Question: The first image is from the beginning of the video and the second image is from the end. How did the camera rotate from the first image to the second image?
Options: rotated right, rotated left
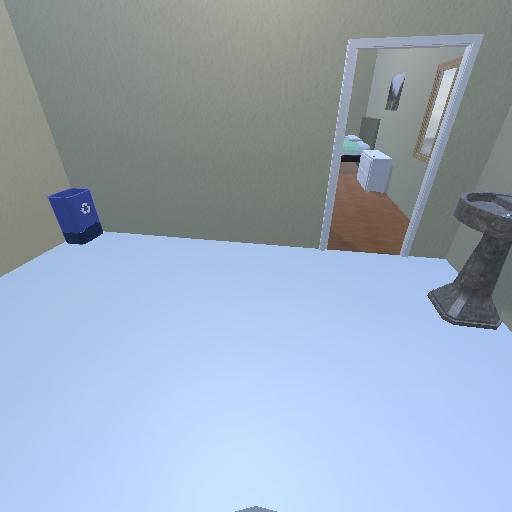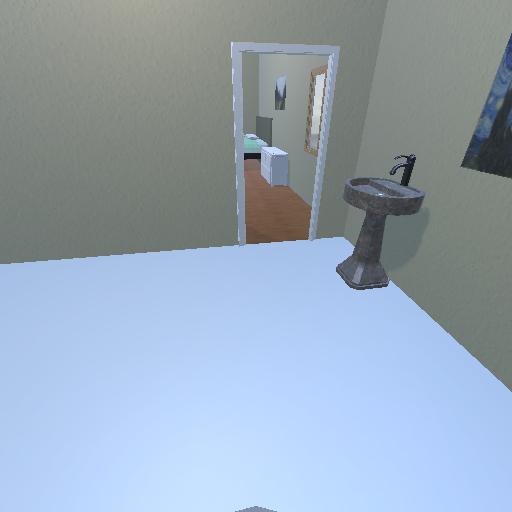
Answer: rotated right